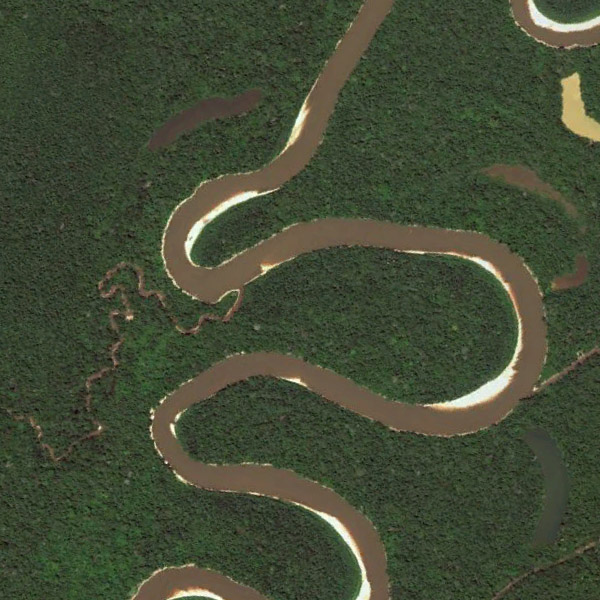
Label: River